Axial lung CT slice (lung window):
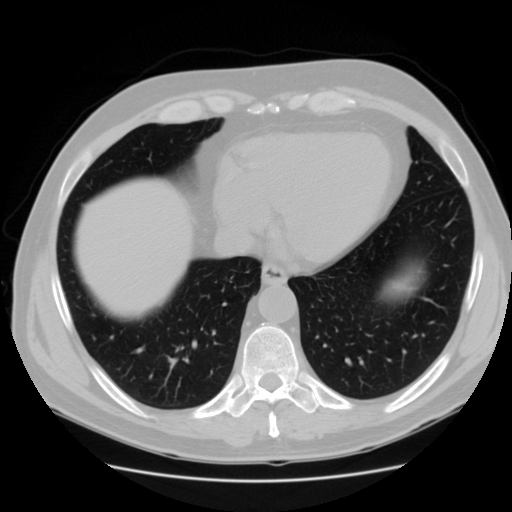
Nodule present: no